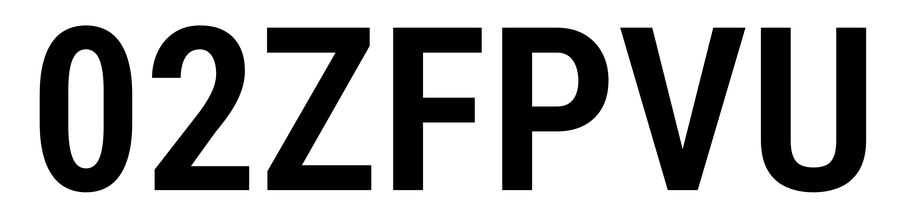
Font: Roboto_Condensed_SemiBold